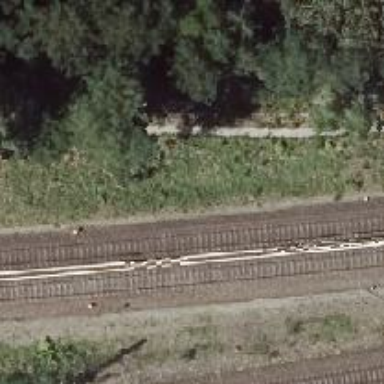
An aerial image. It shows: Historic railway with contact lines for electrification.